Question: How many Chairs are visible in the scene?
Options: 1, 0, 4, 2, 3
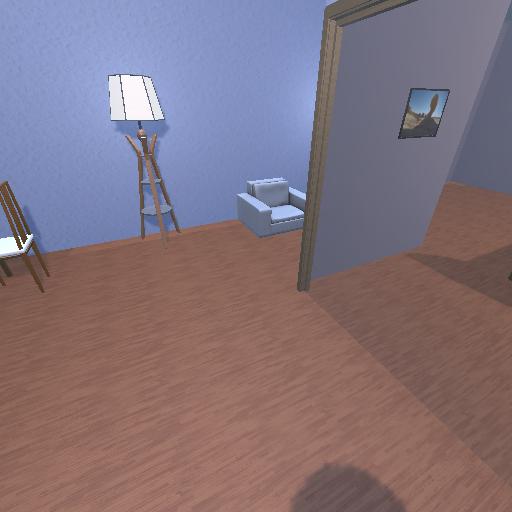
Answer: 1